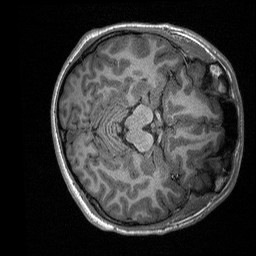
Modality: T1w
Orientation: axial
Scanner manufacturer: siemens
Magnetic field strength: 3 T
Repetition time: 2.3 s
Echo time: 0.00226 s